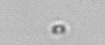
Label: nanoplankton_mix